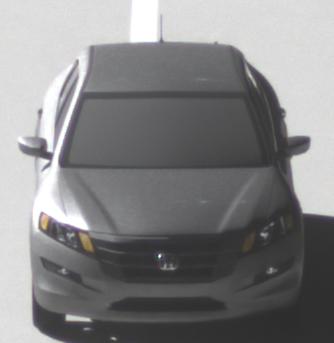
Make: Honda
Model: Crosstour
Detailed model: -
Model produced from: 2009
Model produced until: 2012
Doors: 4
Color: gray
Road condition: dry road
Daytime: morning or afternoon
Contrast: high contrast